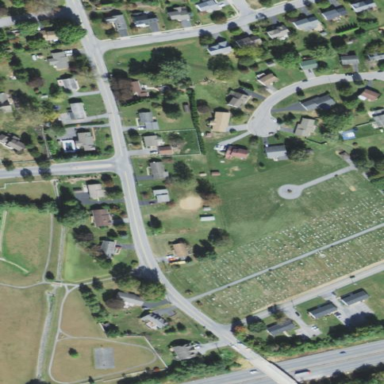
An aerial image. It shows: Cemetery.